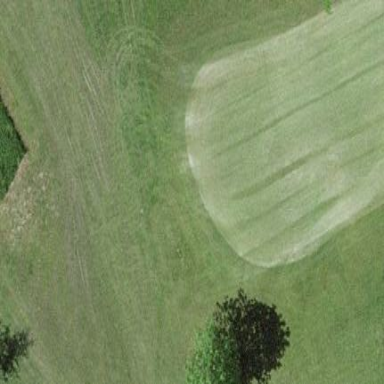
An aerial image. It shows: Golf green with lush grass surface.